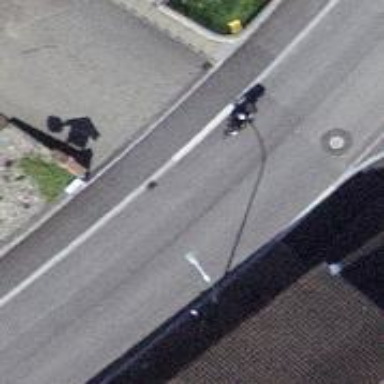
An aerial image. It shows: Unmarked crossing on the road.